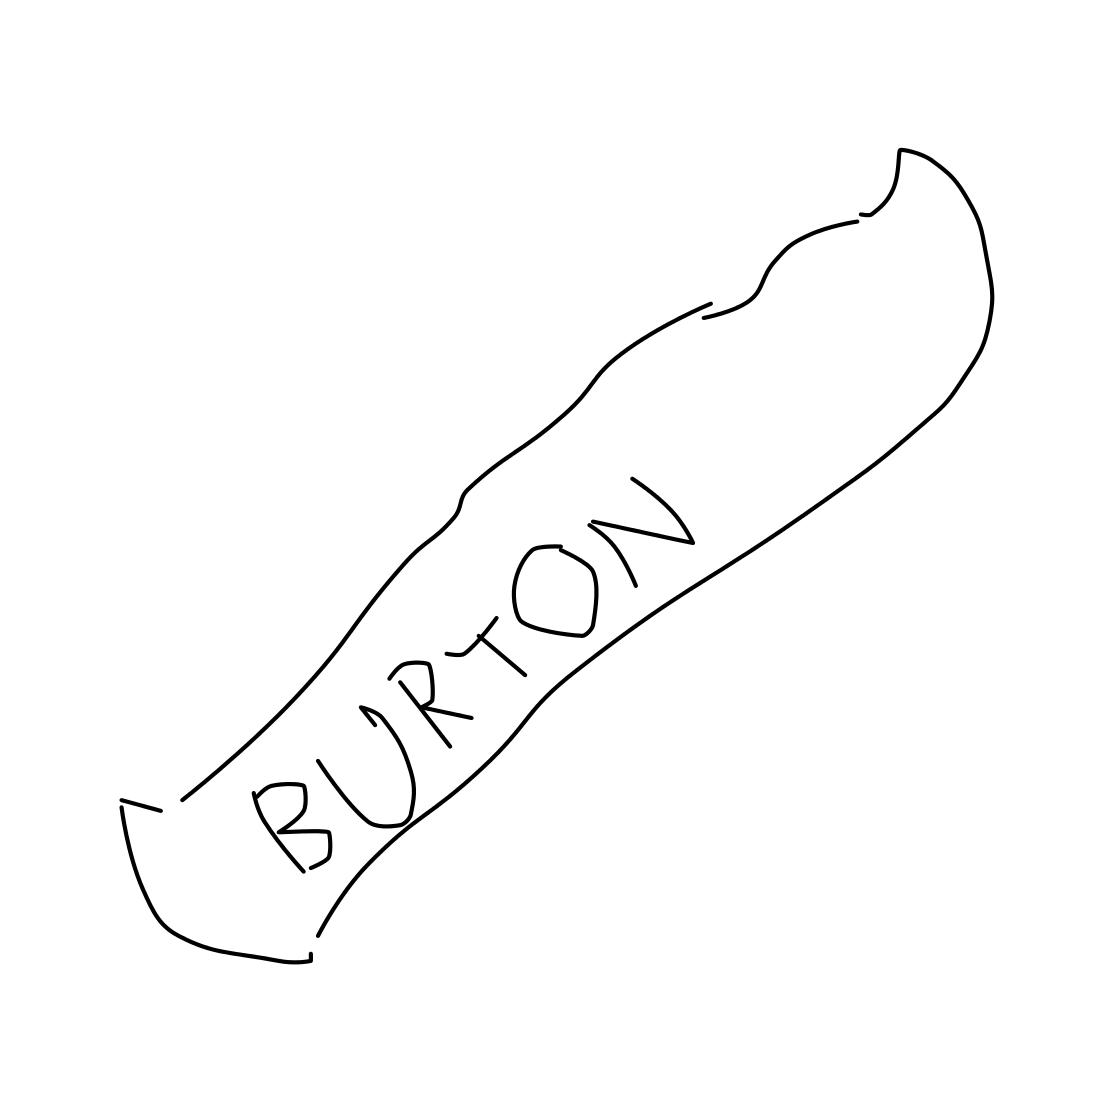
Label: snowboard